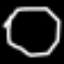
Label: octagon